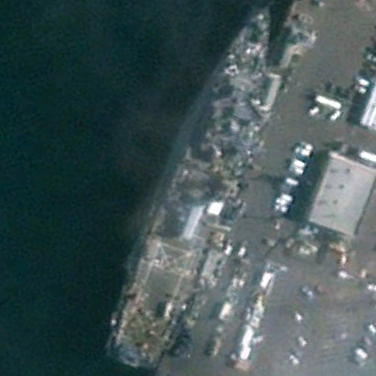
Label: combat